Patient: sex F, age 72
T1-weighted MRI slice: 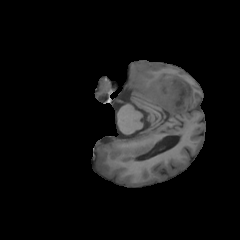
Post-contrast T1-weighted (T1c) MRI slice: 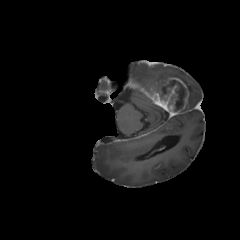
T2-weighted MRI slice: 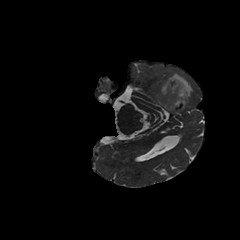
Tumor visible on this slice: yes
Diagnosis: Glioblastoma, IDH-wildtype
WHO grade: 4